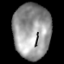
Tissue: lung
Cell type: Epithelial cells
Senescence score: 0.2289
Nuclear area (px): 2025
Mean DAPI intensity: 149.772